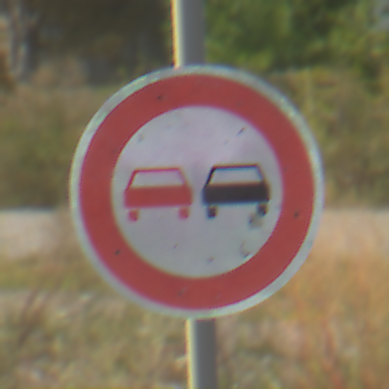
Verkehrszeichen: Ueberholverbot
Umgebung: Outdoor, Suburban
Tageszeit: Midday
Wetter: PartlyCloudy
Licht: Natural
Jahreszeit: Summer
Kontrast: HighContrast